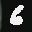
Label: 6